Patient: sex M, age 60
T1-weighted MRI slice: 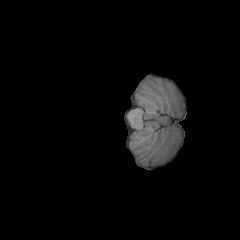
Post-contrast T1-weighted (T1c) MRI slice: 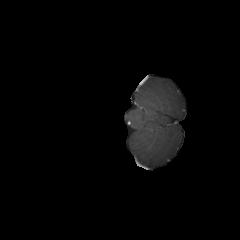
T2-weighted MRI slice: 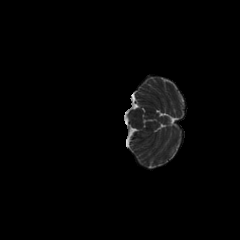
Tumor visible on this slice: no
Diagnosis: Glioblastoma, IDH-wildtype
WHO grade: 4